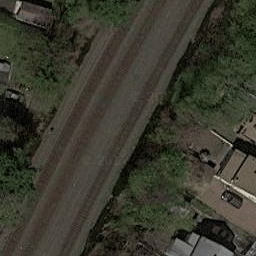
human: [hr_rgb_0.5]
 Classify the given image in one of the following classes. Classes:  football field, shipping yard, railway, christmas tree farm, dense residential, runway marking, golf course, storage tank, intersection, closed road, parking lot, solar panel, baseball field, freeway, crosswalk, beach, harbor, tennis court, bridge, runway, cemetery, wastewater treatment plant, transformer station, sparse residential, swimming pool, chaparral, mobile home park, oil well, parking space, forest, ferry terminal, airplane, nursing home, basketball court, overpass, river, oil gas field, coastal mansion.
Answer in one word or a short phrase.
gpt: railway